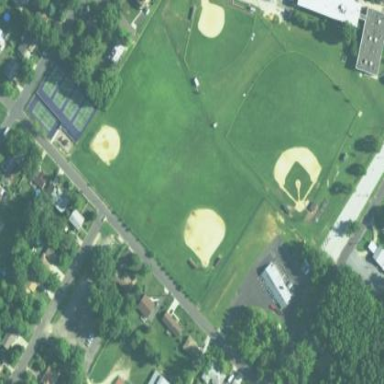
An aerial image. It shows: Baseball pitch for leisure and sports activities.